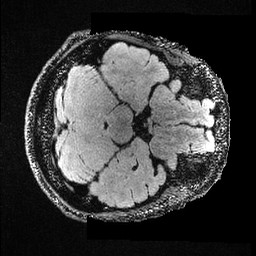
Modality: FLAIR
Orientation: axial
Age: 30
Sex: male
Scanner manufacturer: ge
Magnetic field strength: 3 T
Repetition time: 4.802 s
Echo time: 0.1159 s